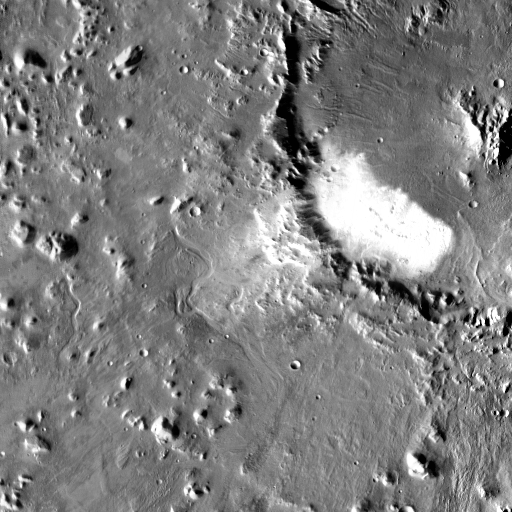
Crater classes present: Background, Other, Buried